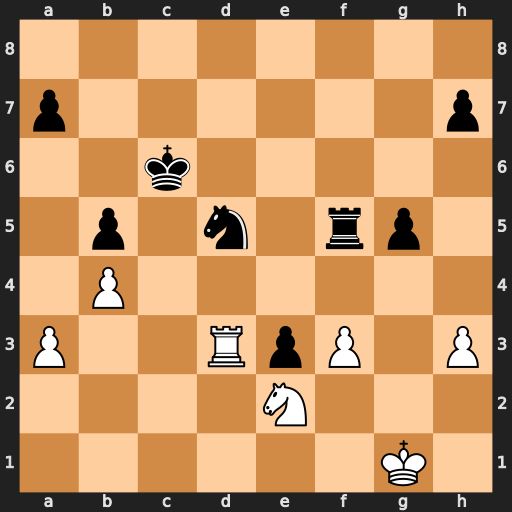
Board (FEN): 8/p6p/2k5/1p1n1rp1/1P6/P2RpP1P/4N3/6K1
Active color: w
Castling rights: -
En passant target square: -
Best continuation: Nd4+ Kc7 Nxf5 e2 Kf2